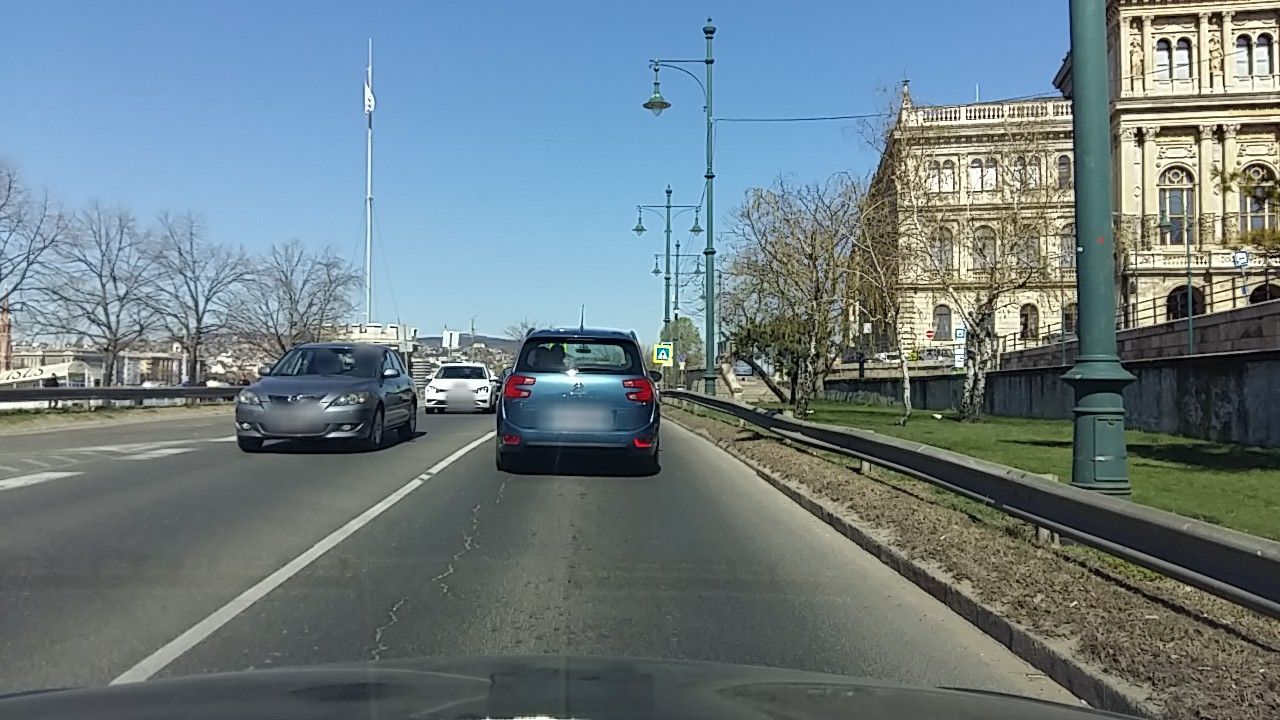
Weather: clear
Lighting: day
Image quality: good
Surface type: driving surface
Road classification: secondary
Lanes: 2
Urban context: urban centre
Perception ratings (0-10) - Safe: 6.12, Lively: 8.02, Beautiful: 3.44, Boring: 4.33, Depressing: 3.5, Wealthy: 7.69